Interaction volume radius: 10 \u00c5
Interaction volume height: 10 \u00c5
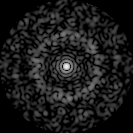
Disorder parameter: 0.8296